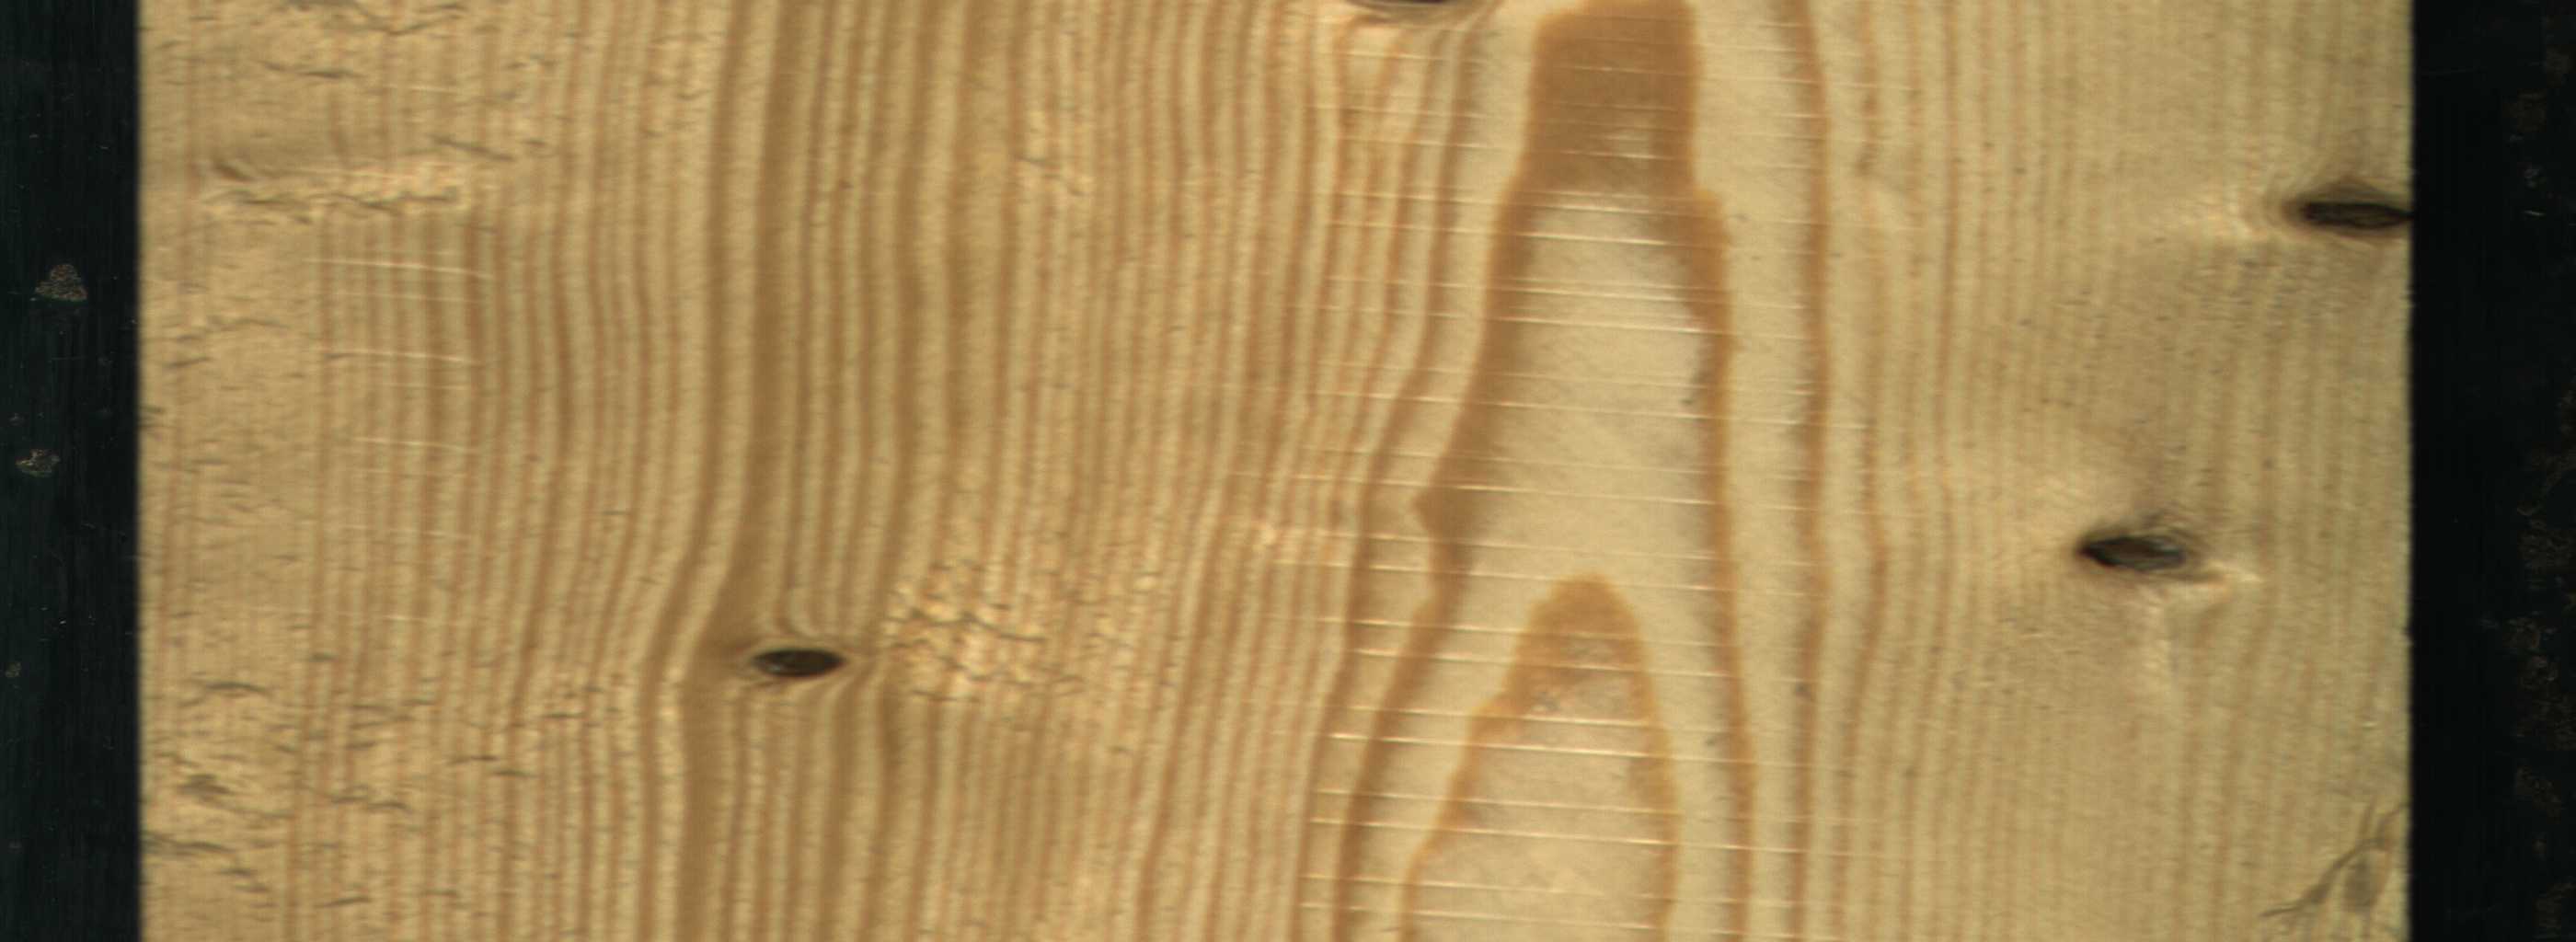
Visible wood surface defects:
Dead_Knot
Dead_Knot
Dead_Knot